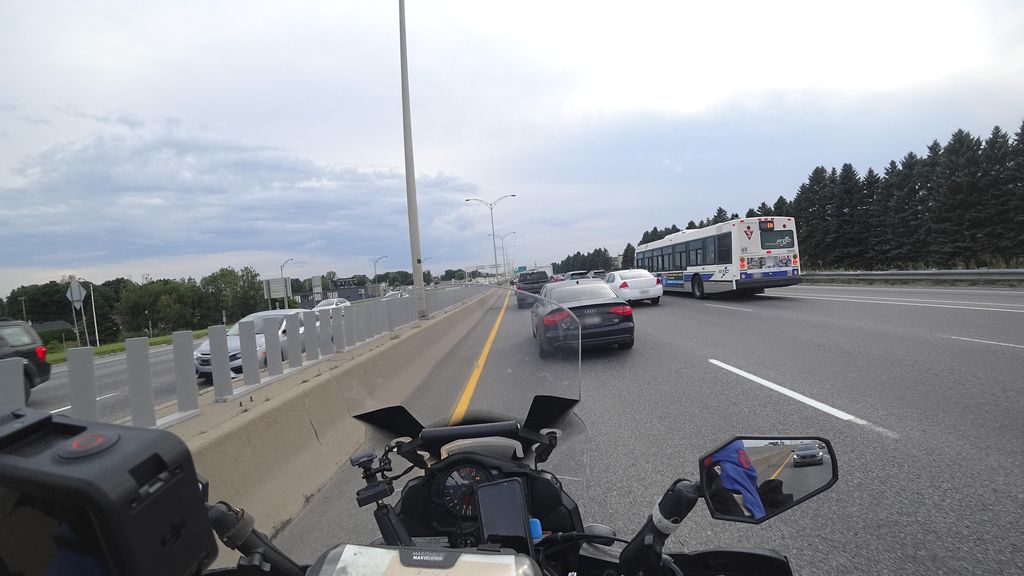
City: quebec_city